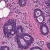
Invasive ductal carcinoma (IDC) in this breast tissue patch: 0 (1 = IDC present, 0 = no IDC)